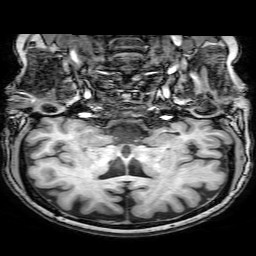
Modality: T1w
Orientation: sagittal
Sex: female
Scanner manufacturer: philips
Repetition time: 0.008173 s
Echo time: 0.00374 s